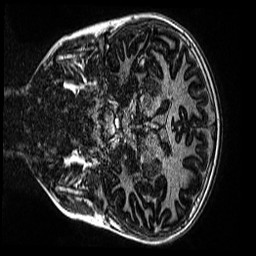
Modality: MP2RAGE
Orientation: coronal
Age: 11
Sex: male
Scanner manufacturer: siemens
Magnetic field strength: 3 T
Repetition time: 4 s
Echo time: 0.00299 s